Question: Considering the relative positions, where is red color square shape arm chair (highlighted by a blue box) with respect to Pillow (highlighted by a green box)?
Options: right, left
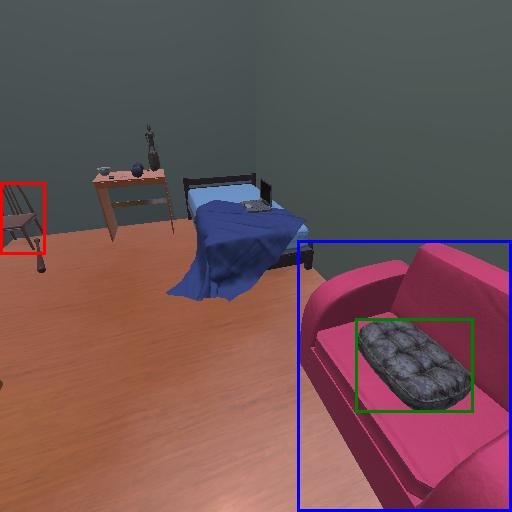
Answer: right